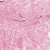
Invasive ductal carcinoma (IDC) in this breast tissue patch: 0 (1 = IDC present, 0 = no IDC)